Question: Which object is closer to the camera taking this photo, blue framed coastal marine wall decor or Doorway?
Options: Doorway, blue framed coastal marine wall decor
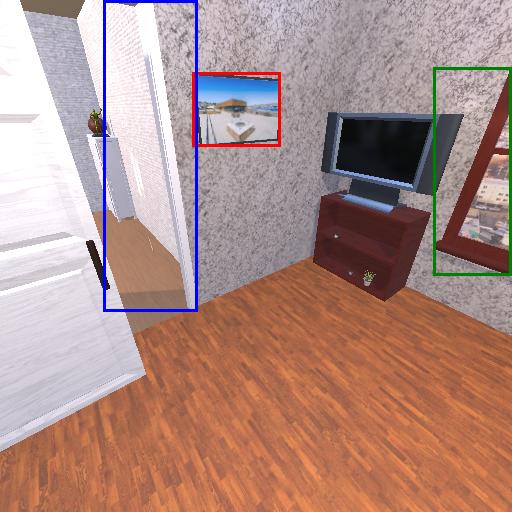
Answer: Doorway